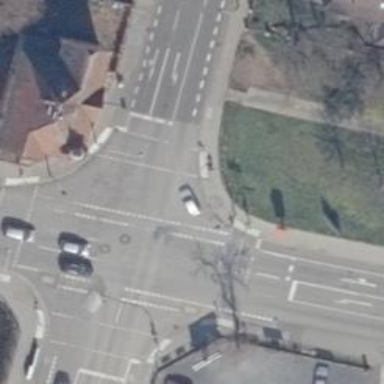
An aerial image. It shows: Asphalt footway with marked crossing equipped with traffic signals.